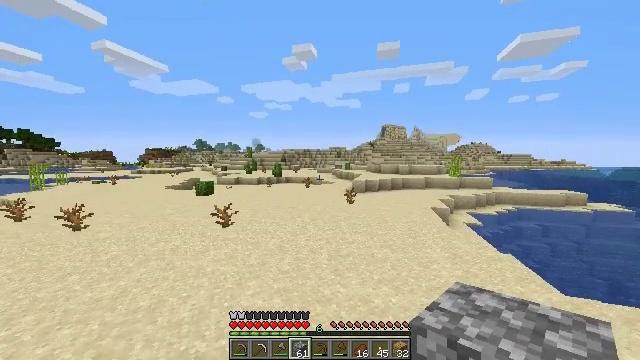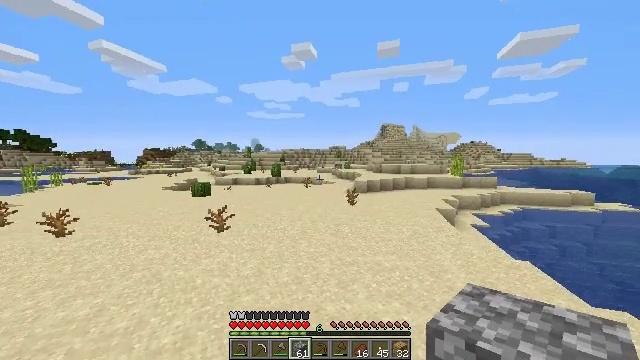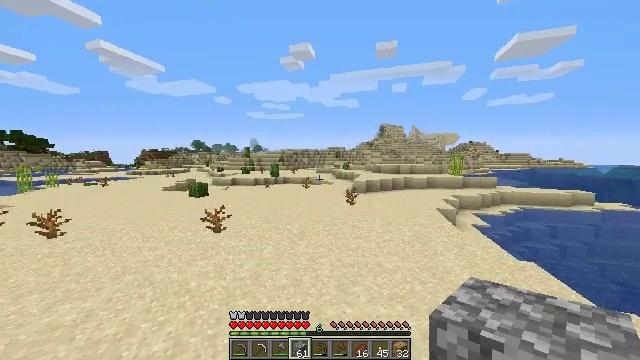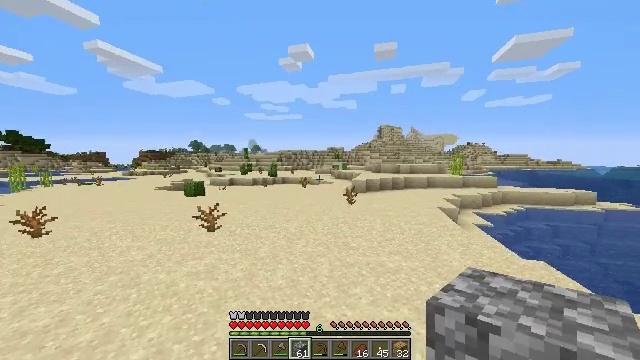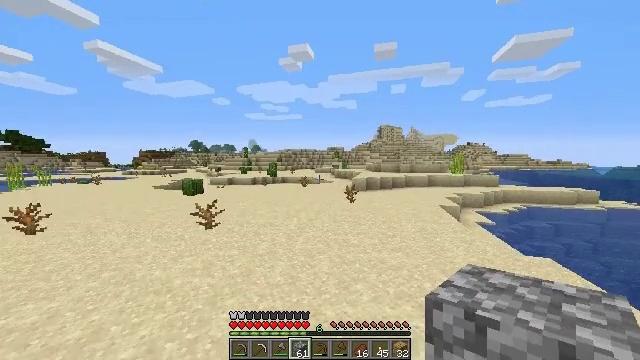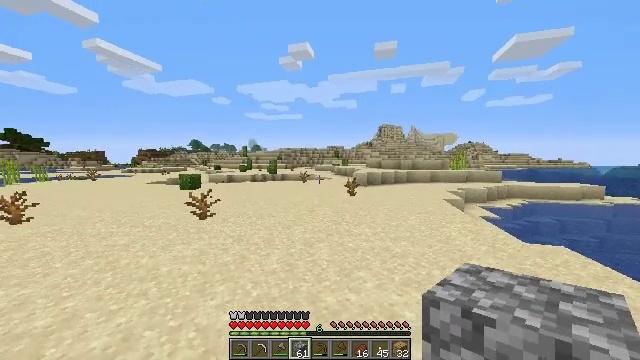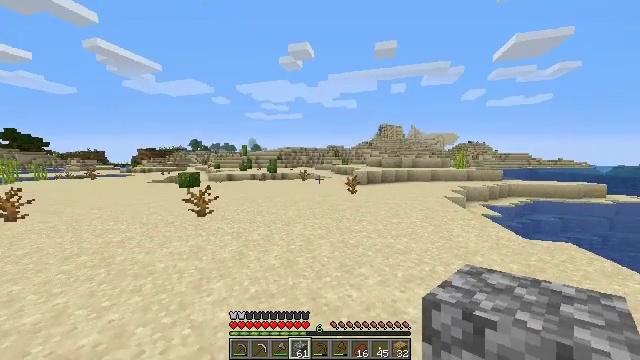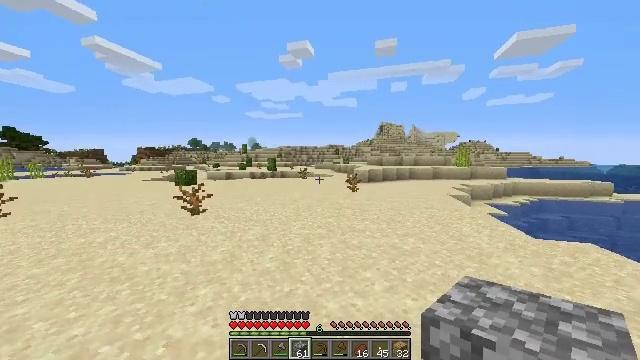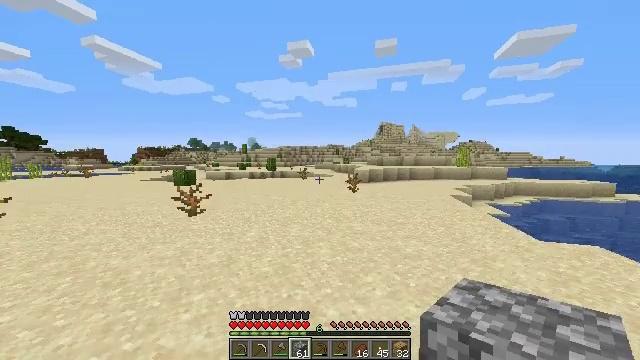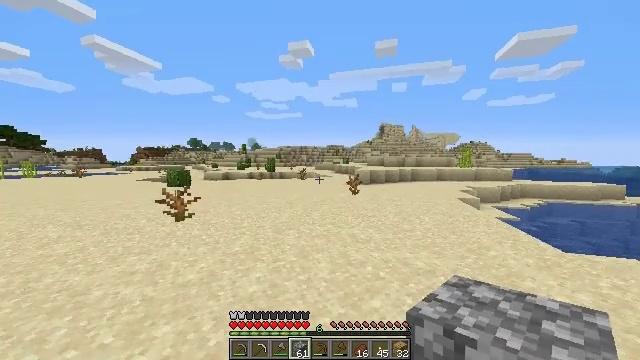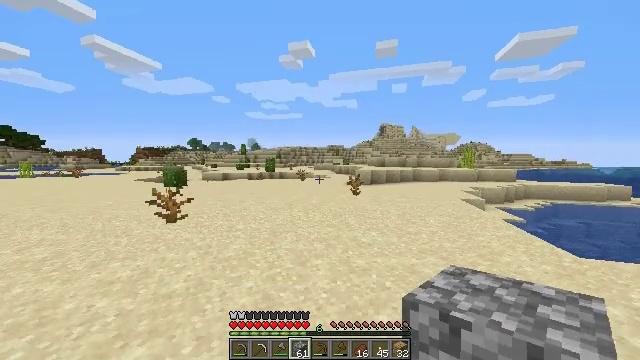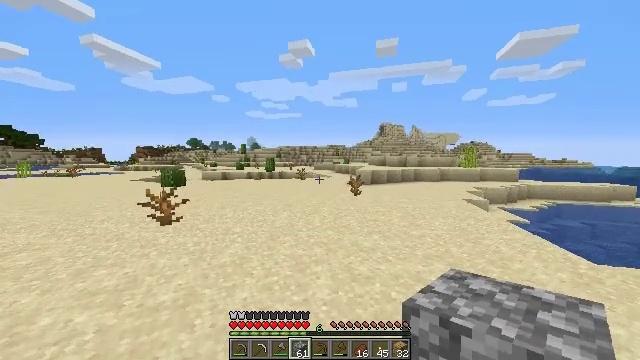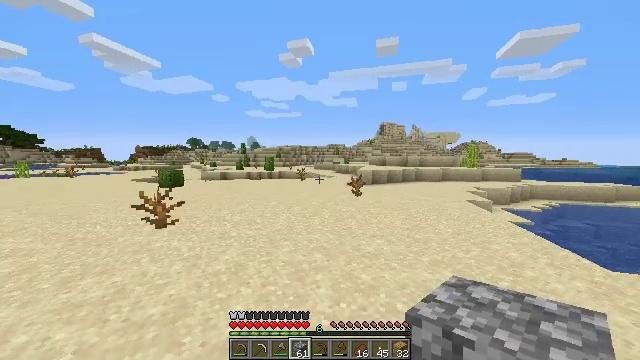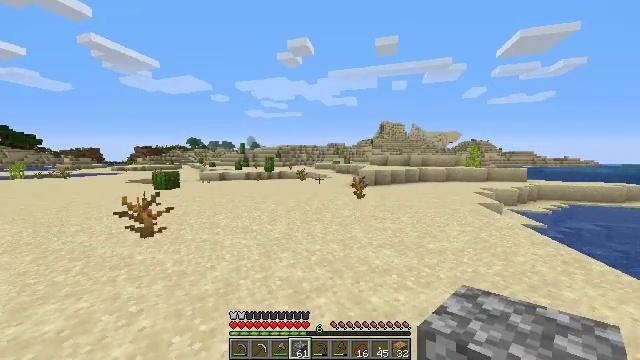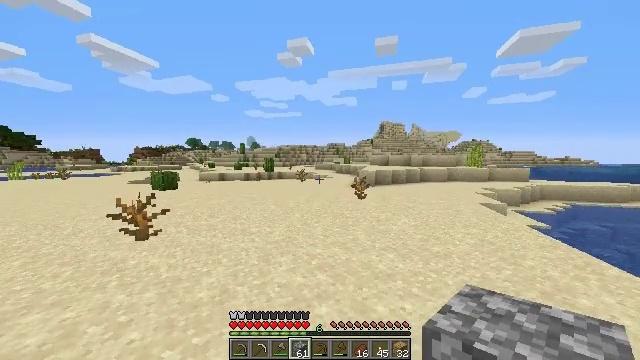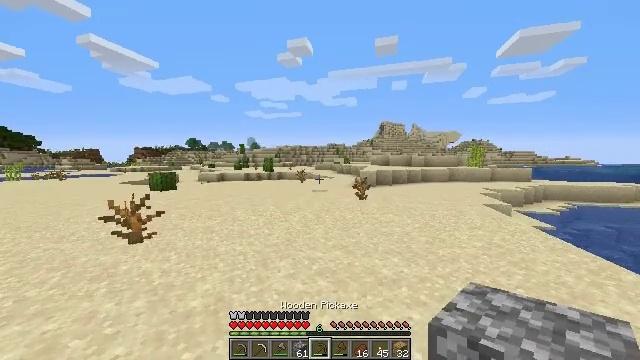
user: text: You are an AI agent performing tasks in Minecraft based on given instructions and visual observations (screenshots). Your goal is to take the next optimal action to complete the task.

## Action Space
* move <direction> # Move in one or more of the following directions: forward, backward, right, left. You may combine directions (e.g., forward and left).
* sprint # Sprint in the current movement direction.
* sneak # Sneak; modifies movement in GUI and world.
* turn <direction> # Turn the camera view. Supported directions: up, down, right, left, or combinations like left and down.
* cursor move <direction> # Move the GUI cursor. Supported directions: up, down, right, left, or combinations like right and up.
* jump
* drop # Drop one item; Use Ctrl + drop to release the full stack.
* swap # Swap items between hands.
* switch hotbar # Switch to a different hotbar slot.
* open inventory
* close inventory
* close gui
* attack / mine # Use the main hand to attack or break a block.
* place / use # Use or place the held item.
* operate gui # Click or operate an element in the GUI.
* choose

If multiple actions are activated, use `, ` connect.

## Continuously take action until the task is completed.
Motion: motion action
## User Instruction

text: Gather sand from the desert.
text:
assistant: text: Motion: move forward, sprint
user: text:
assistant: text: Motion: move forward, sprint
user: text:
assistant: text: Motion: move forward, sprint
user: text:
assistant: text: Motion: move forward, sprint
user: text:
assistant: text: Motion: move forward, sprint
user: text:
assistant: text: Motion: move forward, sprint
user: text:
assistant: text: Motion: move forward, sprint
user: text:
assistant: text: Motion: move forward, sprint
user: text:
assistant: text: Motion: move forward, sprint
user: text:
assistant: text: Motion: move forward, sprint
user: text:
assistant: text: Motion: move forward, sprint
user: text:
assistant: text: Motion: move forward, sprint
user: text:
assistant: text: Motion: move forward, sprint
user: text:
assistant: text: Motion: move forward, sprint
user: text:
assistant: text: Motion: move forward, sprint
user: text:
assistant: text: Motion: move forward, sprint
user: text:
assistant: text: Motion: move forward, sprint
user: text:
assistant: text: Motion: move forward, sprint
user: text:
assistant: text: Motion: move forward, sprint
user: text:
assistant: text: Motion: move forward, sprint
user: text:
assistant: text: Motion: move forward, sprint
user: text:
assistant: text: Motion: move forward, sprint
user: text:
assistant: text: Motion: move forward, sprint
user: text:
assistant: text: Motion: move forward, sprint
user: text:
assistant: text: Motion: move forward, sprint
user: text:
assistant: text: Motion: move forward, sprint
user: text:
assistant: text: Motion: move forward, sprint
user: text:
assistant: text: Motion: move forward, sprint
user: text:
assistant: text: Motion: move forward, sprint
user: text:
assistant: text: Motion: move forward, sprint